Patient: sex F, age 65
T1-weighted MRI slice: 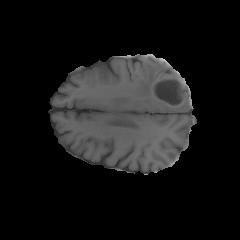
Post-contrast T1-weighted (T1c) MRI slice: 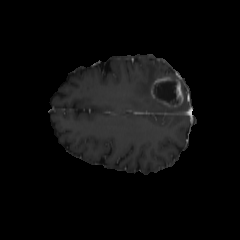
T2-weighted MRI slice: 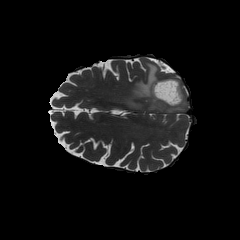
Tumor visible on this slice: yes
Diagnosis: Glioblastoma, IDH-wildtype
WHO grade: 4